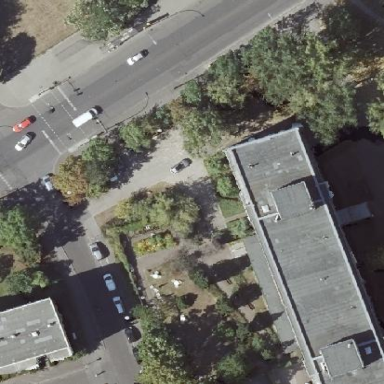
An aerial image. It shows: Building.